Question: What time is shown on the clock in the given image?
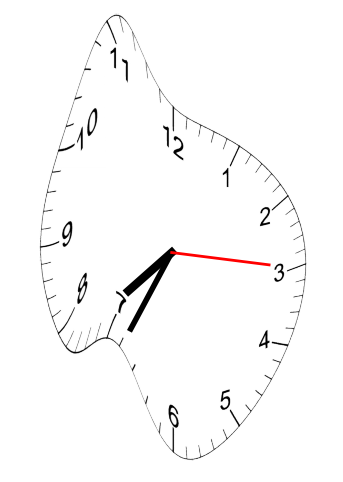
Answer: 07:34:15